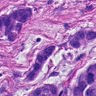
Metastatic tissue present: yes